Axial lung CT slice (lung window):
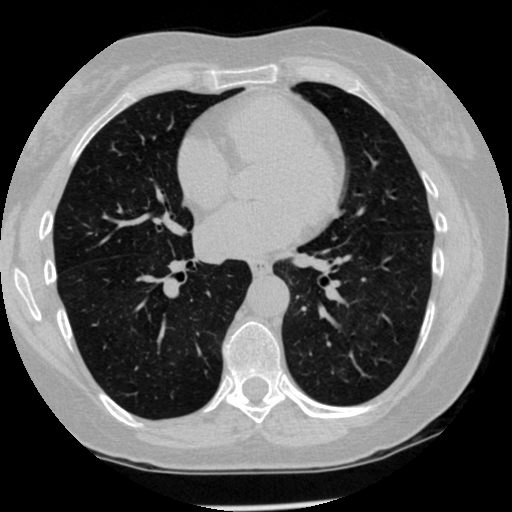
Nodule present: no